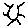
Label: sun